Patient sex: M
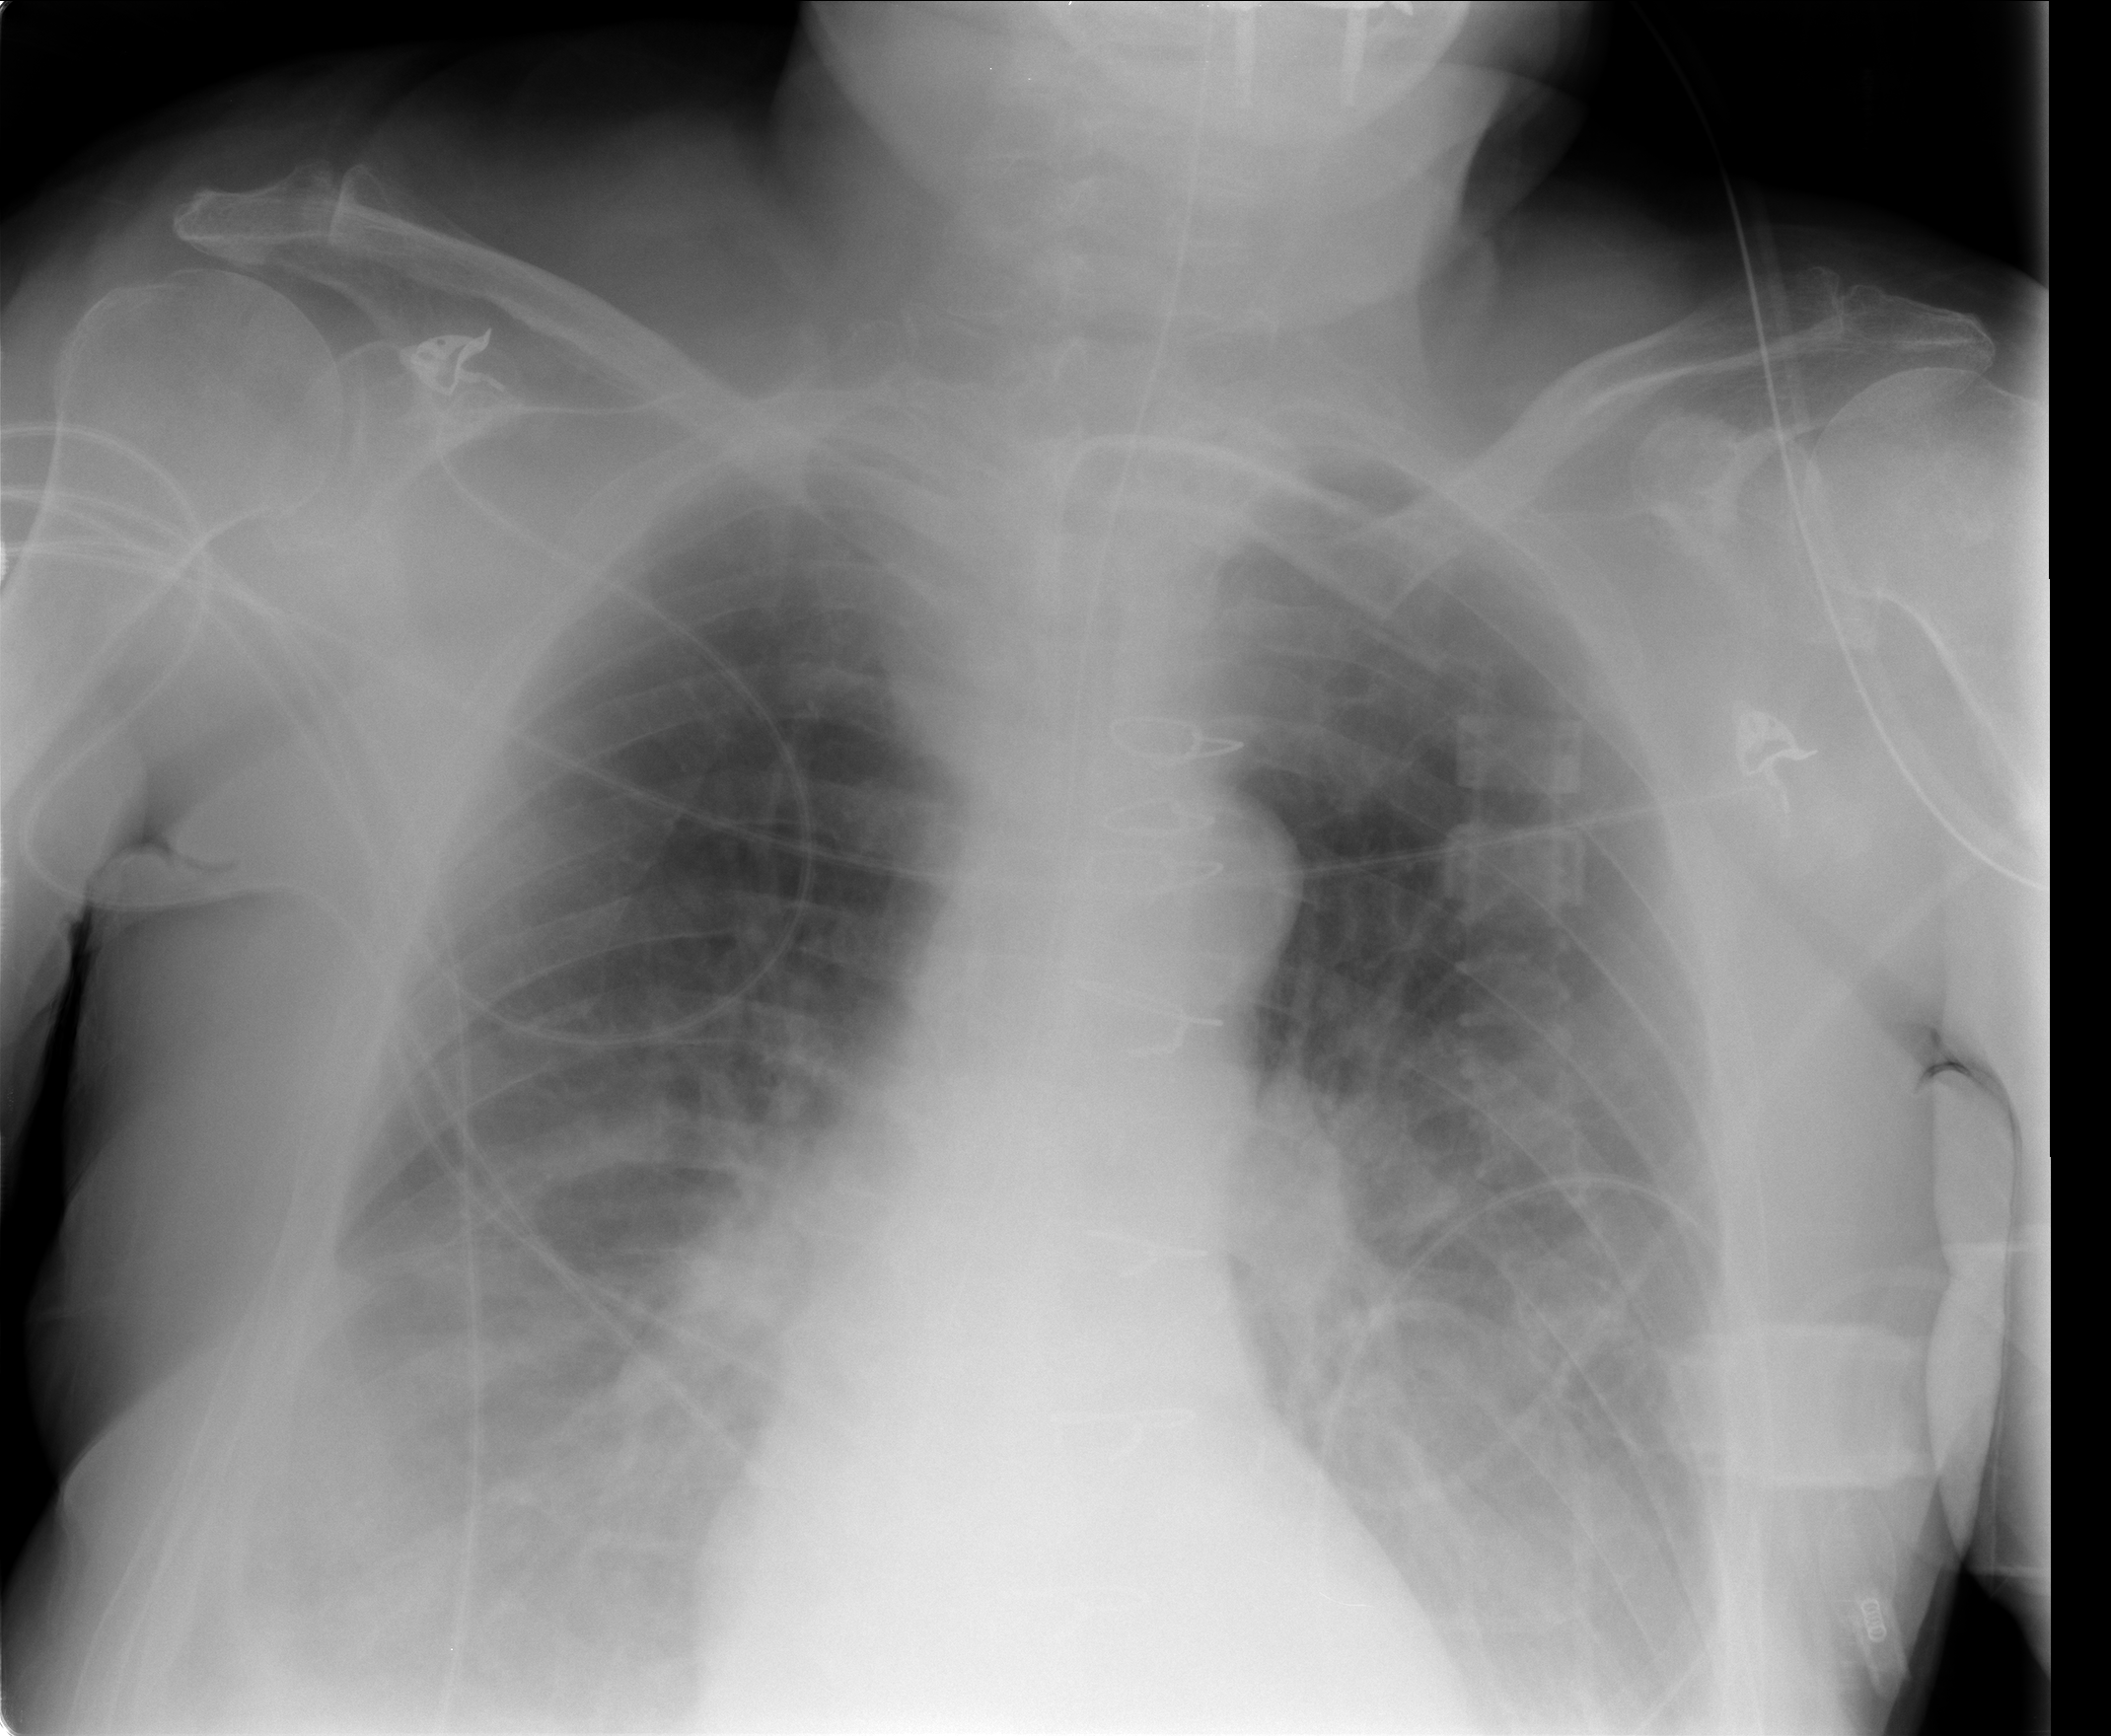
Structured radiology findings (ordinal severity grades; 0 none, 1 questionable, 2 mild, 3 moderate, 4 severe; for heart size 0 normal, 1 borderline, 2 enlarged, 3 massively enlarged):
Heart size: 0
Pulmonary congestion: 1
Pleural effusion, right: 3
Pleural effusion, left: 3
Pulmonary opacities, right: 1
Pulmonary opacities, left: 1
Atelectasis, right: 2
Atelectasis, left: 2